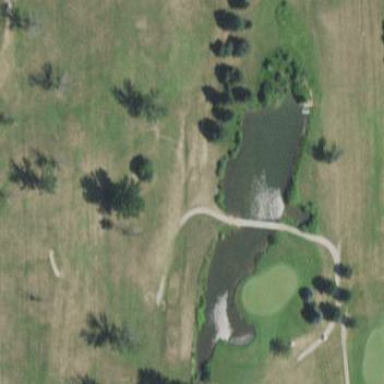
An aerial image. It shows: Scenic view of water hazard on golf course. The natural water feature adds beauty to the landscape.